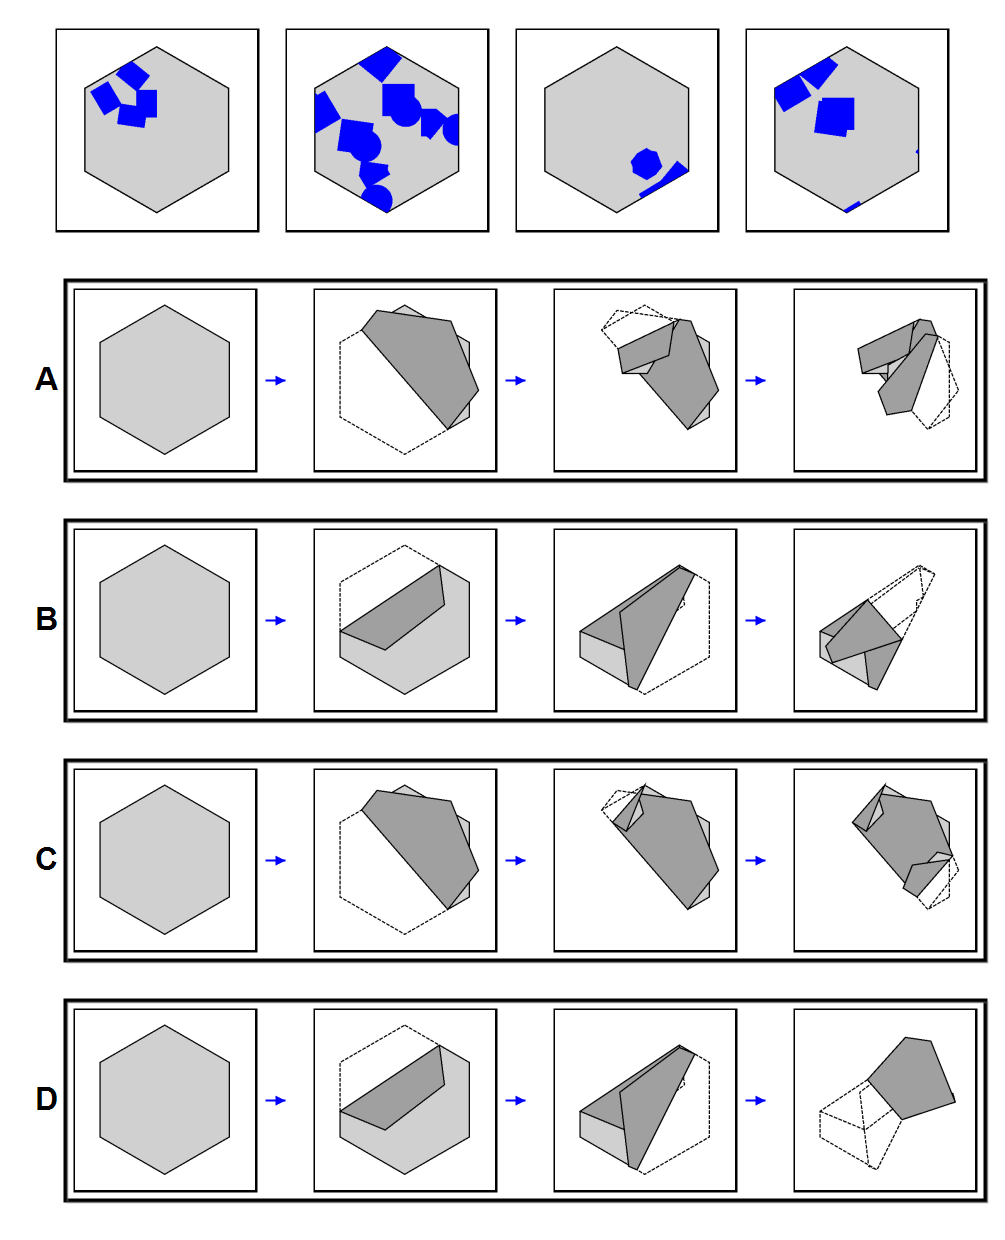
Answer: A